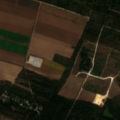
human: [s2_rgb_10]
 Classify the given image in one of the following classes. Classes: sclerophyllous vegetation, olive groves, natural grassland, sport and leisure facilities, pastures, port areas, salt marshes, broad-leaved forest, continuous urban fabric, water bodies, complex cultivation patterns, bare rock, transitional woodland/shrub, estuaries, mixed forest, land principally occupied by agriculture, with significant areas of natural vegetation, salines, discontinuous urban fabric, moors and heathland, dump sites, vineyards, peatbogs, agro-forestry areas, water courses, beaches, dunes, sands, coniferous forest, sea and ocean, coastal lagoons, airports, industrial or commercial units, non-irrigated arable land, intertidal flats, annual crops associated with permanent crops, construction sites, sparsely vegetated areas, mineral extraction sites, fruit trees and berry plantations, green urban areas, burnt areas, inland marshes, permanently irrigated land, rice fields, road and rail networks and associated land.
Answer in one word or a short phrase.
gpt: non-irrigated arable land, land principally occupied by agriculture, with significant areas of natural vegetation, broad-leaved forest, mixed forest